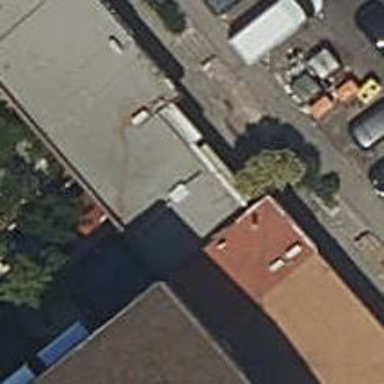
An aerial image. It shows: Greengrocer shop.